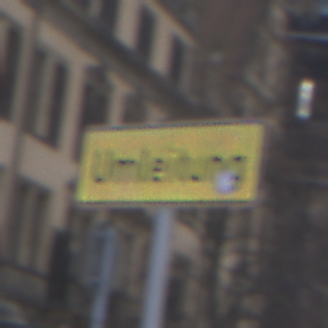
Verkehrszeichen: Umleitungsankuendigung
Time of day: MorningAfternoon
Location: Outdoor (Urban)
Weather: PartlyCloudy
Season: NotSpecified
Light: Natural